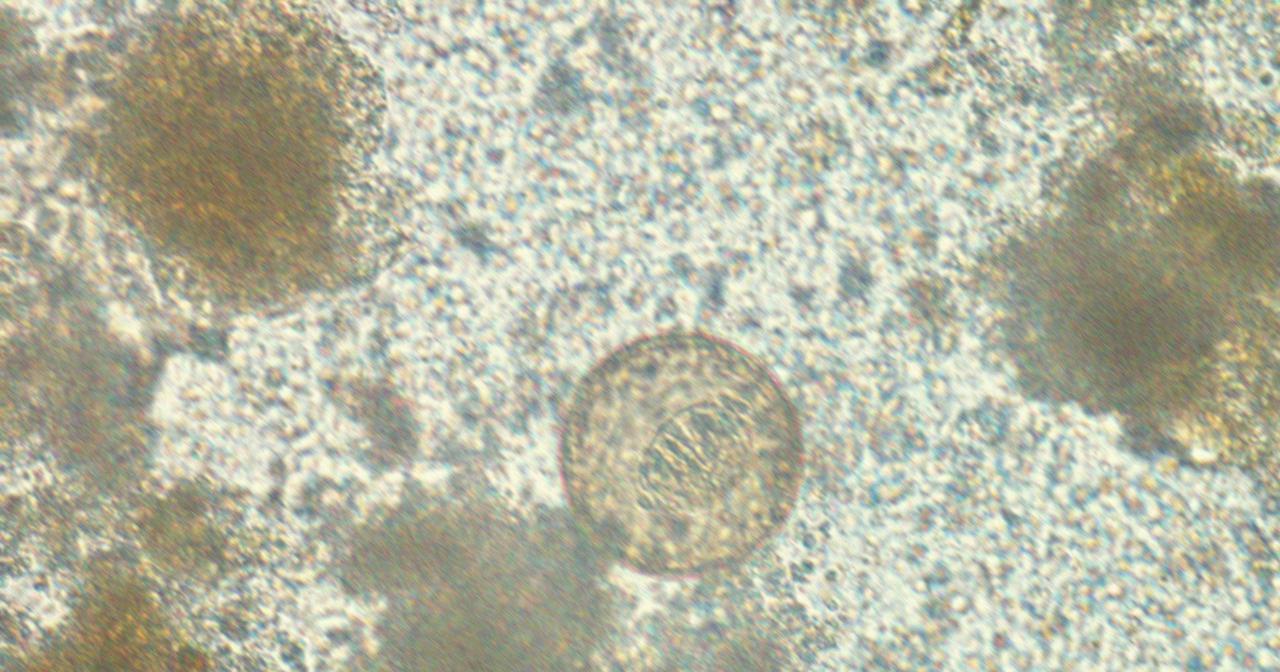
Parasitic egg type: Hymenolepis diminuta